Aerial crown-view tile of a tropical tree (Barro Colorado Island, Panama), acquired 20250124:
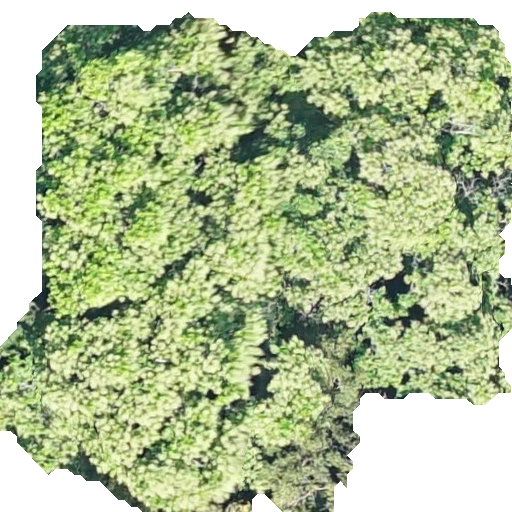
Species: Anacardium excelsum
GBIF accepted scientific name: Anacardium excelsum
Crown area: 316.931 m²